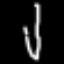
Label: fork